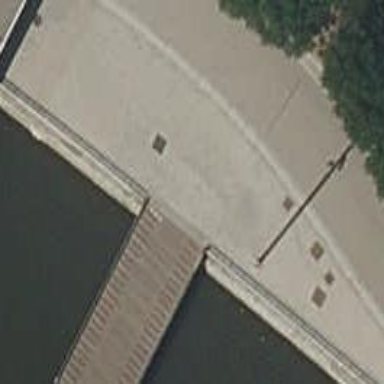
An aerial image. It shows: Footway on bridge.